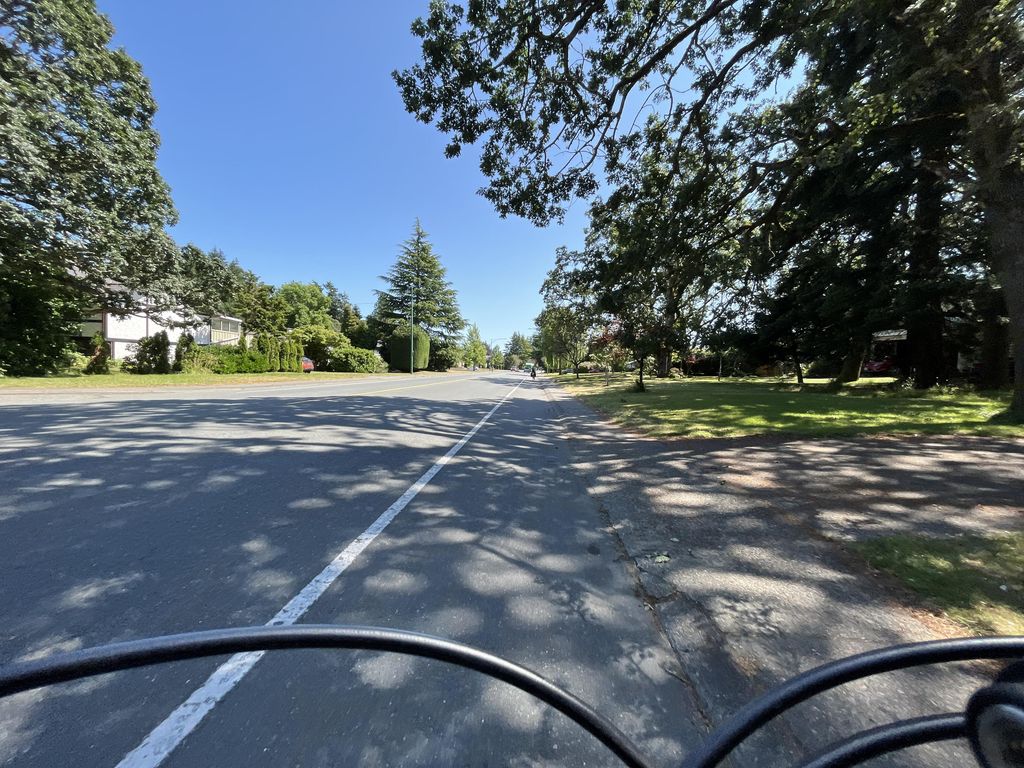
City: victoria